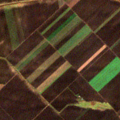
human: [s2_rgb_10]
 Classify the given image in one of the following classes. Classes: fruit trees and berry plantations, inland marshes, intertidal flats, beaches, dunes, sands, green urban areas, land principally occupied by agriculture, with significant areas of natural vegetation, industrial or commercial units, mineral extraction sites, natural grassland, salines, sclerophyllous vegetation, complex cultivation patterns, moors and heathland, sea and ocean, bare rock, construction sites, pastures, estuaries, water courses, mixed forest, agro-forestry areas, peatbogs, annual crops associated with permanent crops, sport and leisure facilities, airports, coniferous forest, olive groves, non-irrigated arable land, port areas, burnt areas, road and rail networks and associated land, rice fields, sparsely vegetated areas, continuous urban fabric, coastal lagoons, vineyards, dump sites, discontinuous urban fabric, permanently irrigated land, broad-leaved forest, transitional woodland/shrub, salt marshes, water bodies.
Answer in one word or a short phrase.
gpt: non-irrigated arable land